Interaction volume radius: 5 \u00c5
Interaction volume height: 25 \u00c5
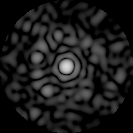
Disorder parameter: 0.8397